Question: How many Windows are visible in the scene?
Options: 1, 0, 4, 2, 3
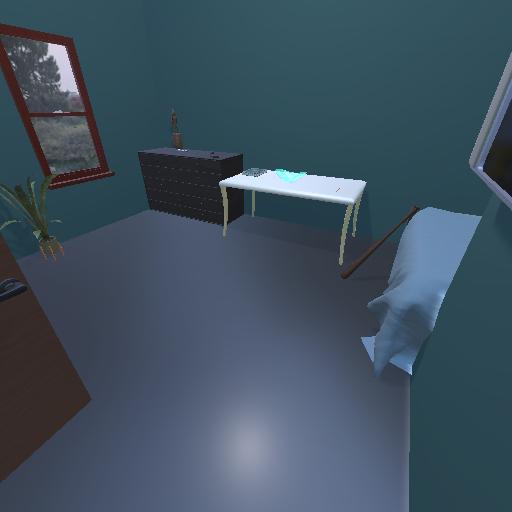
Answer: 1